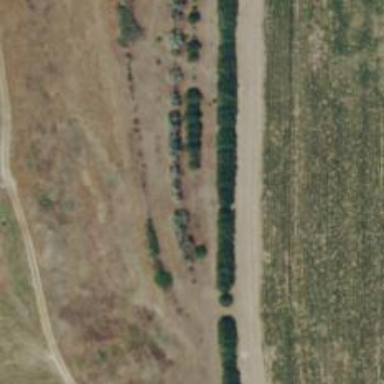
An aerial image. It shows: Row of trees in natural setting.